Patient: sex M, age 42
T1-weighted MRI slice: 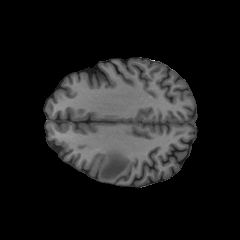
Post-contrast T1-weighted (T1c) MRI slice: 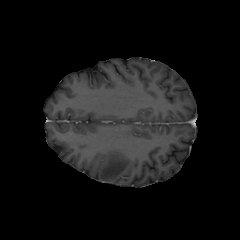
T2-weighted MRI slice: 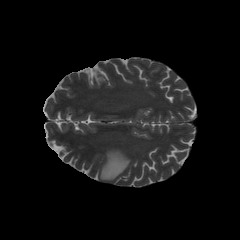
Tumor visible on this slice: yes
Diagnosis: Glioblastoma, IDH-wildtype
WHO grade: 4